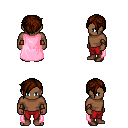
a pixel art fantasy rpg character, male body template, human, dark skin, pink cape, red pants, brown pixie cut hairstyle, leather bracers, brown shoes, four views (front, back, left, right), 2x2 character sprite sheet, small pixel art, hard edges, no anti-aliasing